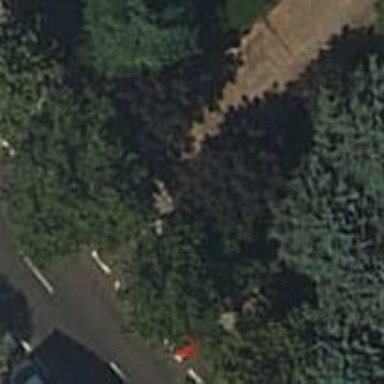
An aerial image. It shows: Sidewalk.